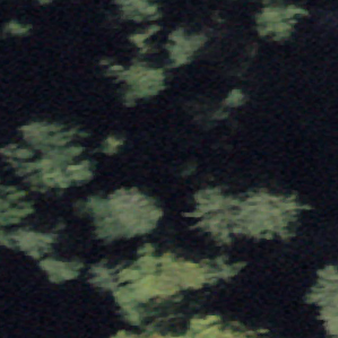
Label: other